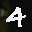
Label: 4